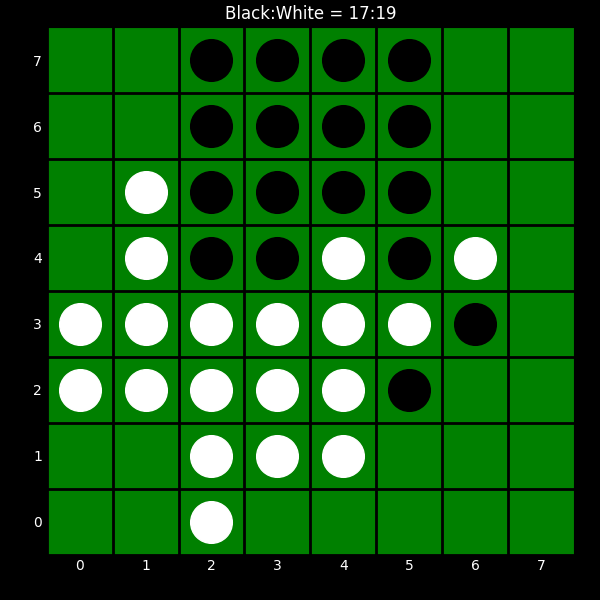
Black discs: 17
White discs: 19